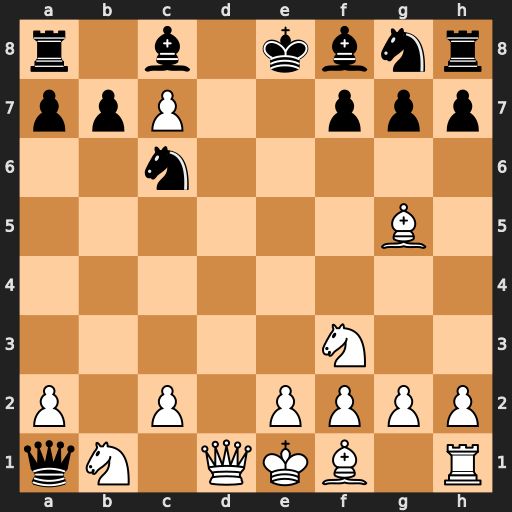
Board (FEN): r1b1kbnr/ppP2ppp/2n5/6B1/8/5N2/P1P1PPPP/qN1QKB1R
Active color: w
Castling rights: Kkq
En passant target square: -
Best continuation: Qd8+ Nxd8 cxd8=Q#